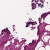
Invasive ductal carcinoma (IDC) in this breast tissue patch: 0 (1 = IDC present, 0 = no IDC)